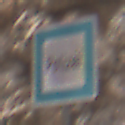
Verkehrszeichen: Polizei
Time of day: Midday
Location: Outdoor (Urban)
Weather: PartlyCloudy
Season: NotSpecified
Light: Natural